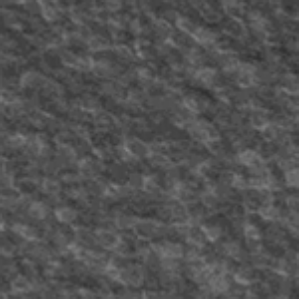
Label: frost